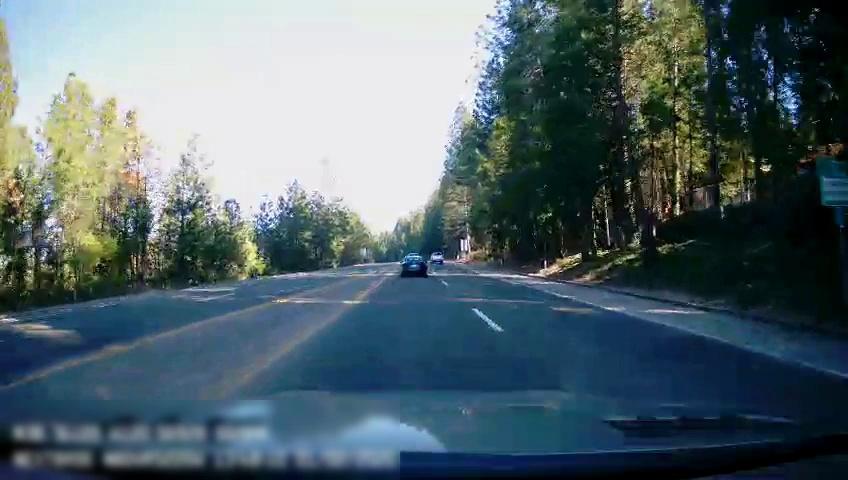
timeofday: Day
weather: Sunny
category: Drivable Space
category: Vehicles | Car
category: Vehicles | Truck
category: Lanes | Alternate Lane
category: Lanes | Current Lane
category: Lanes | Current Lane
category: Lanes | Opposite Lane
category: Lanes | Opposite Lane
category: Traffic | Signs